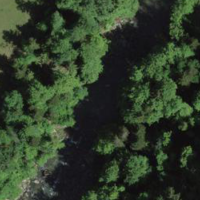
EUNIS habitat code: 44
Species observed at this site:
Carduus personata